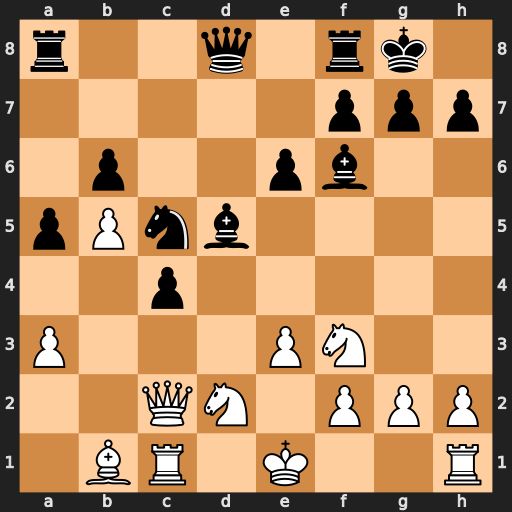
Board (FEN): r2q1rk1/5ppp/1p2pb2/pPnb4/2p5/P3PN2/2QN1PPP/1BR1K2R
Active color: w
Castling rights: K
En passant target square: -
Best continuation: Qxh7#